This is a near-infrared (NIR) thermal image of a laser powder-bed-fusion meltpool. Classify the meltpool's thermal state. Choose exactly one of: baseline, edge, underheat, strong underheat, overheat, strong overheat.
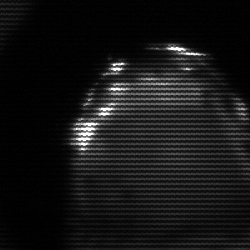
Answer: edge